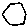
Label: hexagon